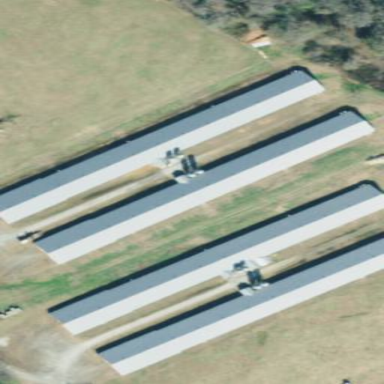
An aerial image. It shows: Poultry house.